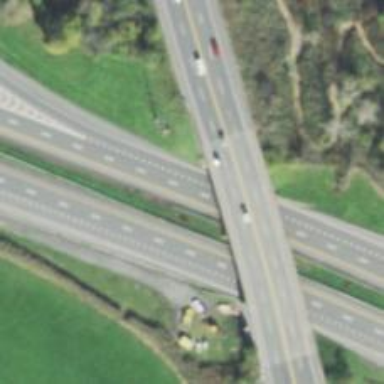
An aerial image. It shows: Motorway junction.